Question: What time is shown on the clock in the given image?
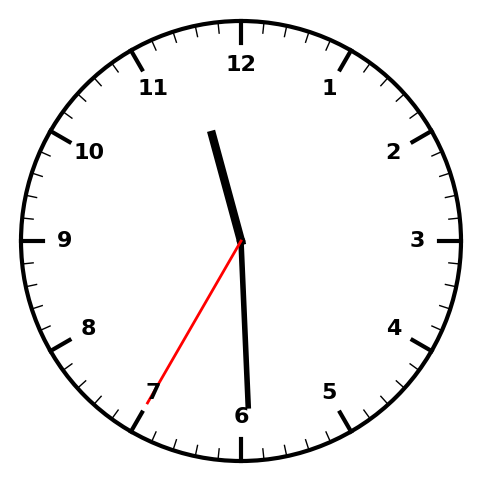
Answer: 11:29:35